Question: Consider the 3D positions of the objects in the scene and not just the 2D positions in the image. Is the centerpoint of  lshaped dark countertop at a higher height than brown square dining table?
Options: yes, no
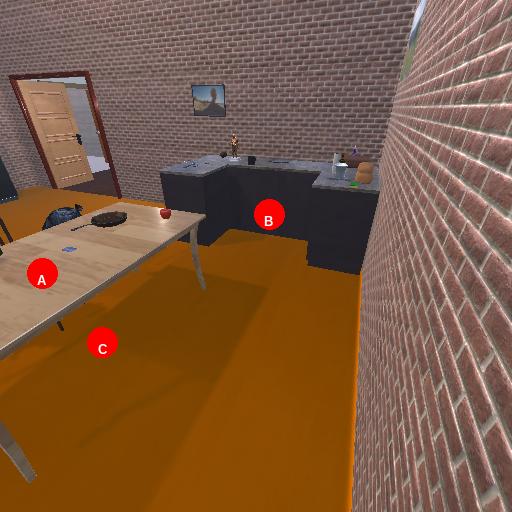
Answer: yes